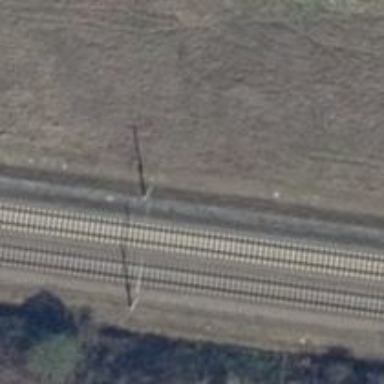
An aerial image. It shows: Milestone along the railway with catenary mast.